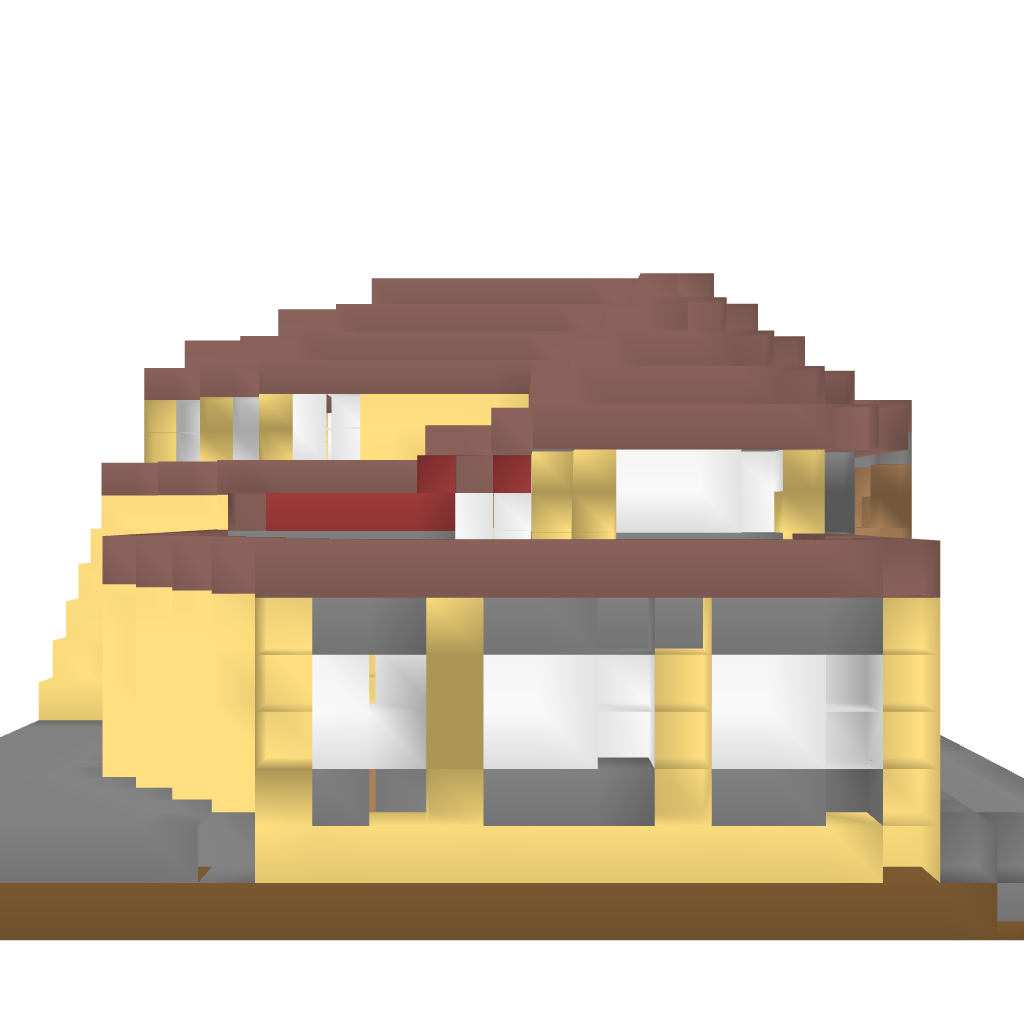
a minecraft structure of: ch2112`little mansion bad low quality